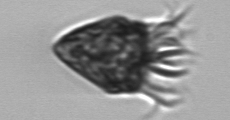
Label: Ciliophora